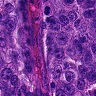
Metastatic tissue present: yes